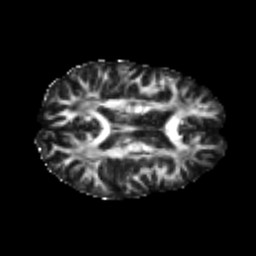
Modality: FA
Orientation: axial
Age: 23
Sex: female
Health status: healthy
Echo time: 0.074 s